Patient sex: F
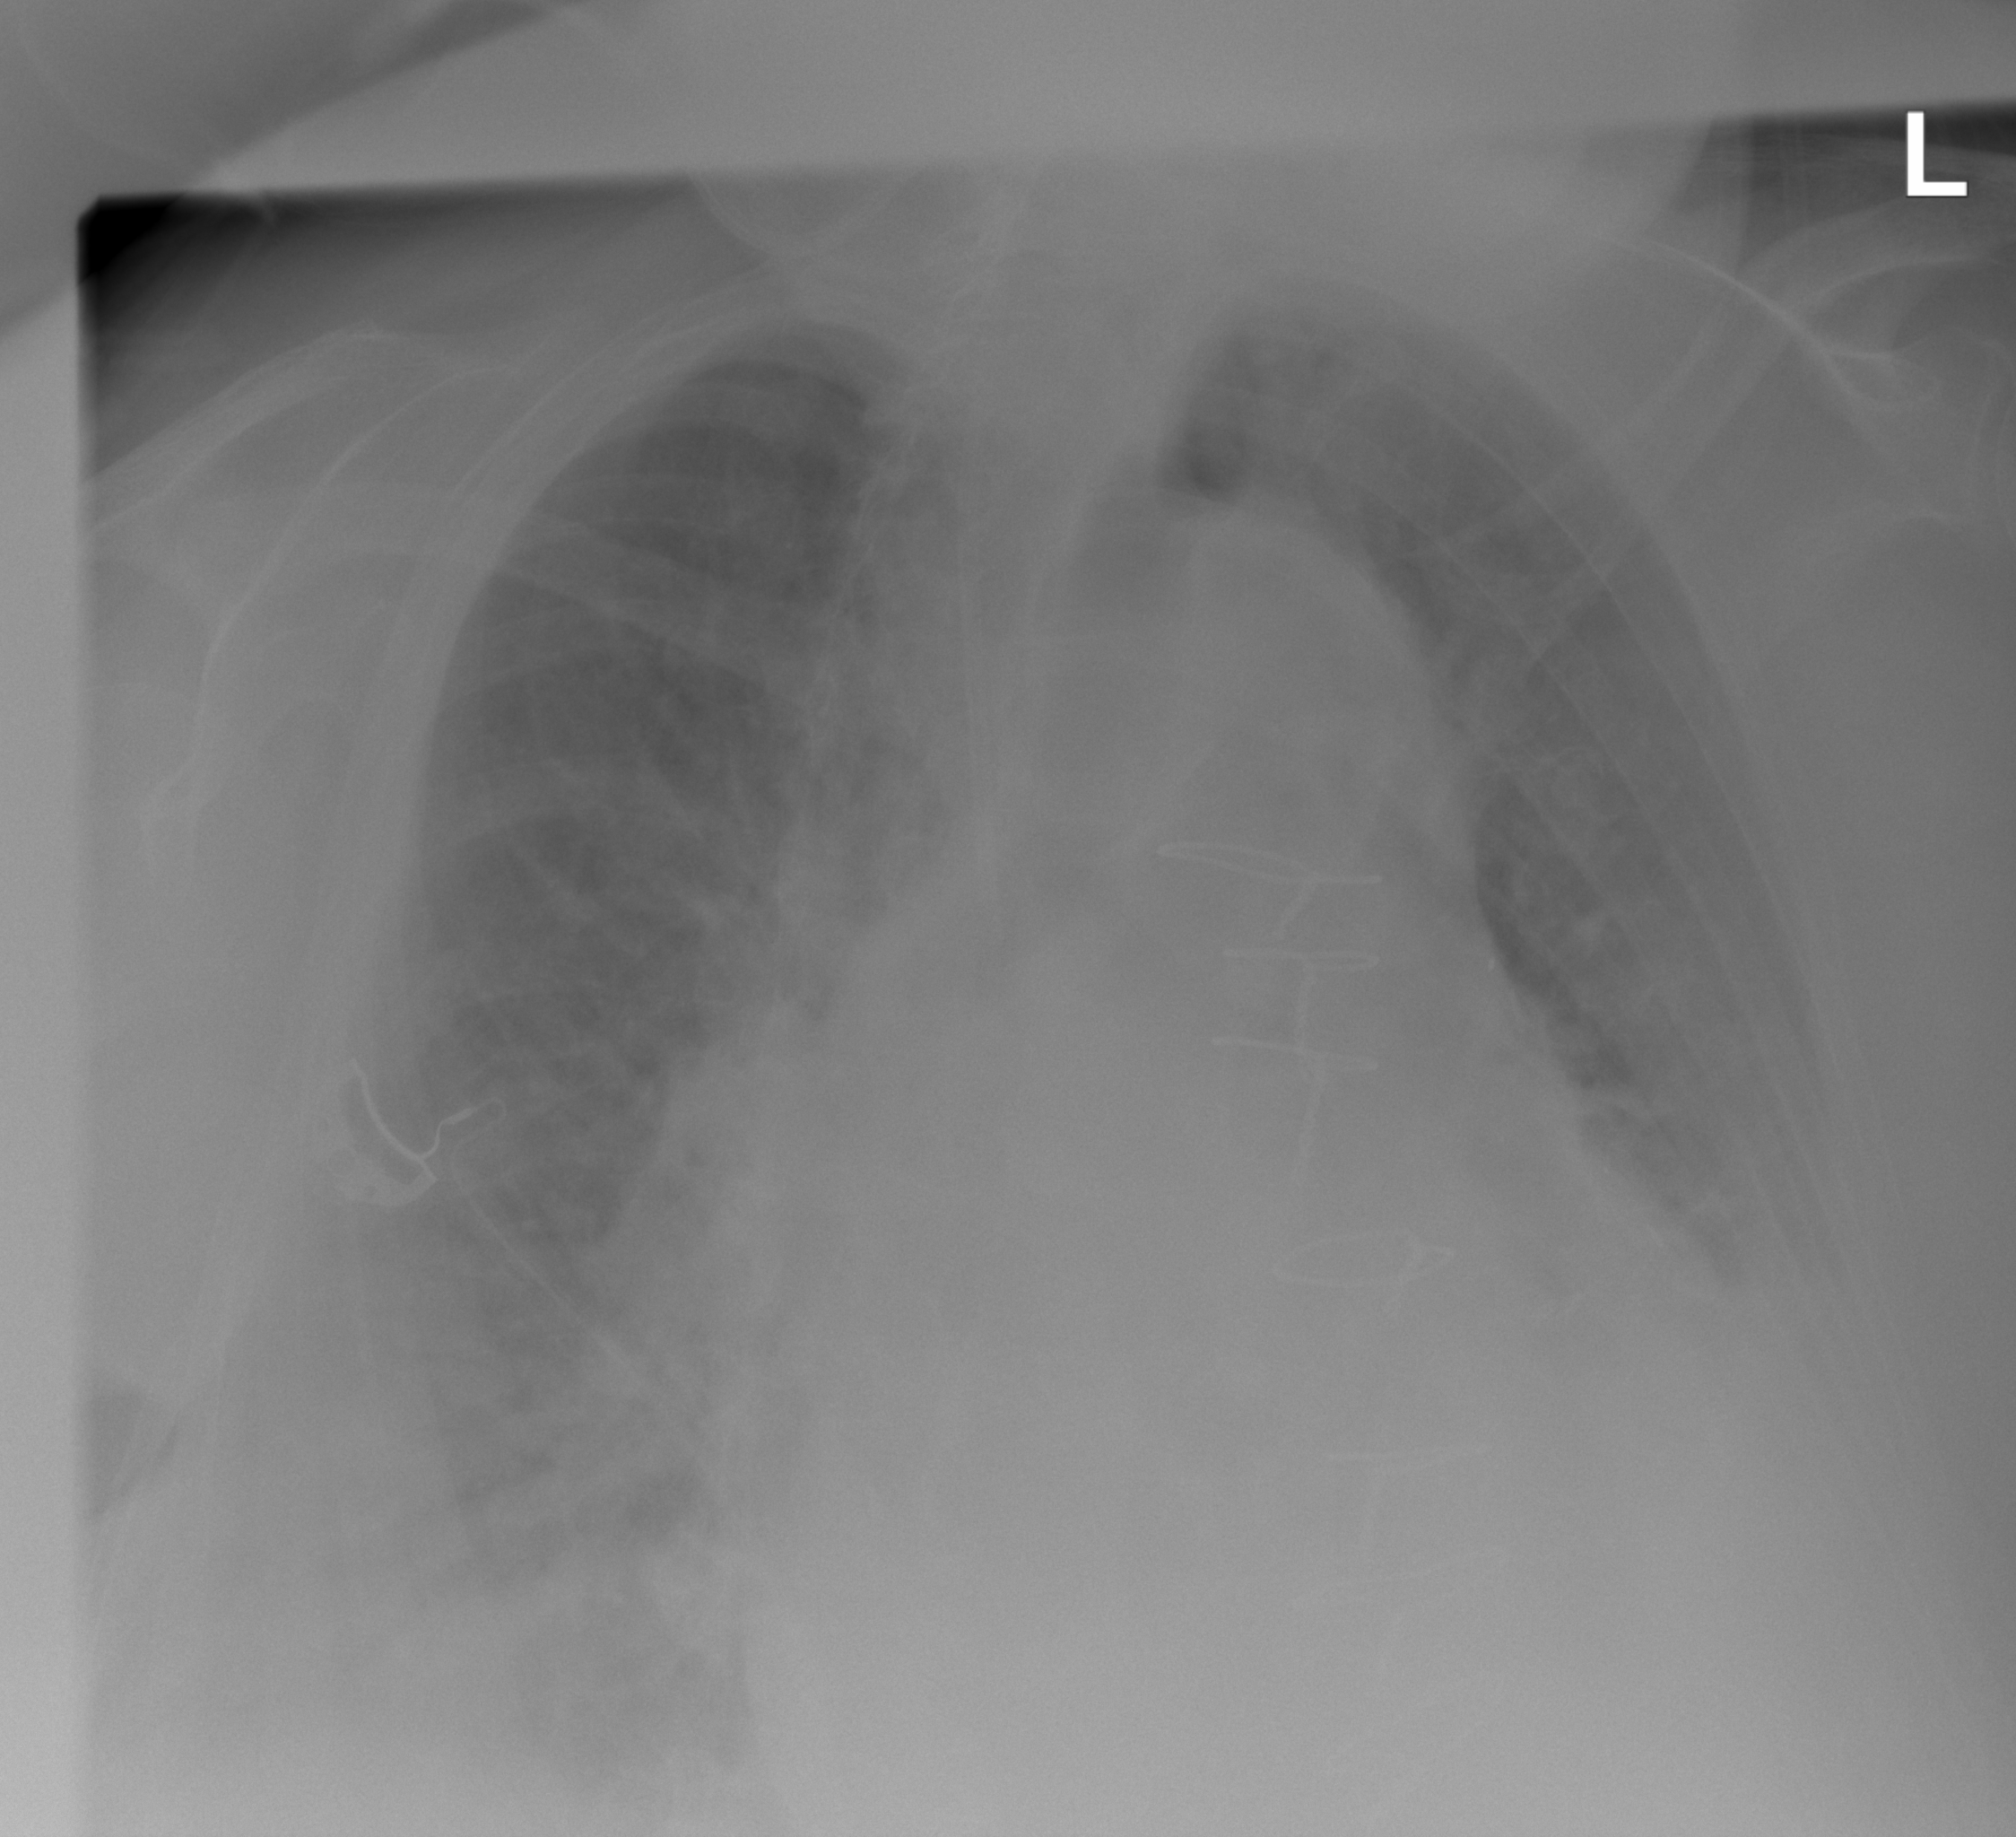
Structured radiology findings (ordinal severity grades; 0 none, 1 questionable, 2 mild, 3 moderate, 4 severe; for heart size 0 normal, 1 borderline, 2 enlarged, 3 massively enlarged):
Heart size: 2
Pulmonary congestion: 3
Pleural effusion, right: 3
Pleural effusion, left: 2
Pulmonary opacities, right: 2
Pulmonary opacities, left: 2
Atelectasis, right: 2
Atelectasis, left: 2